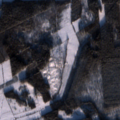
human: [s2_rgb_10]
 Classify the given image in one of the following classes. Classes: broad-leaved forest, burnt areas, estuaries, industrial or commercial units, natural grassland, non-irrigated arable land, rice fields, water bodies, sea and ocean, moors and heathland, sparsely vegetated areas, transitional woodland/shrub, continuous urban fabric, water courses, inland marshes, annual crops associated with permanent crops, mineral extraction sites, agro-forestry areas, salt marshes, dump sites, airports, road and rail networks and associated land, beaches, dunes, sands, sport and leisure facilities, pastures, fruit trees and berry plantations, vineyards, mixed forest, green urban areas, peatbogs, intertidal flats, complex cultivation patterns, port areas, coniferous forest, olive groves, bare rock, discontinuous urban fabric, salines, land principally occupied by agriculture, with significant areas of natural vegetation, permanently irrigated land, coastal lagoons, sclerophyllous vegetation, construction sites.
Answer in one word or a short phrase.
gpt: non-irrigated arable land, coniferous forest, mixed forest